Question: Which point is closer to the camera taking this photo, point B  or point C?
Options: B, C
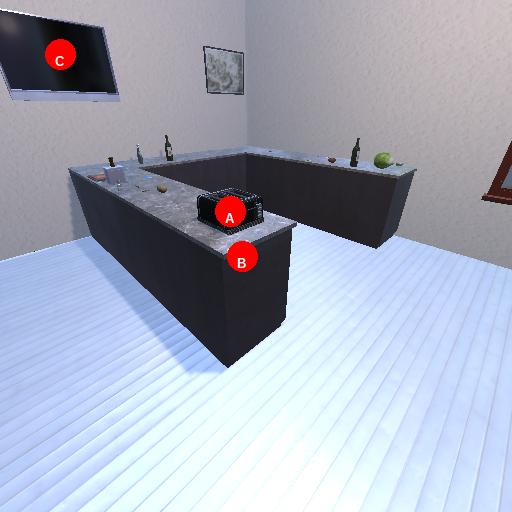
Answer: B